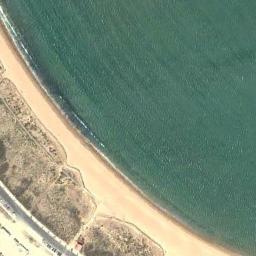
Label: beach